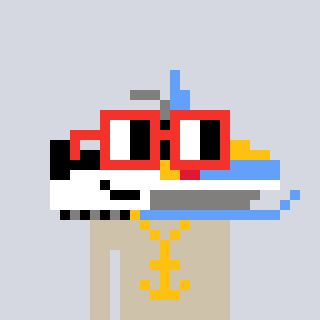
a pixel art character with square red glasses, a snowmobile-shaped head and a bege-colored body on a cool background